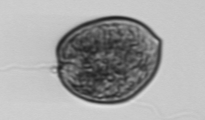
Label: Prorocentrum